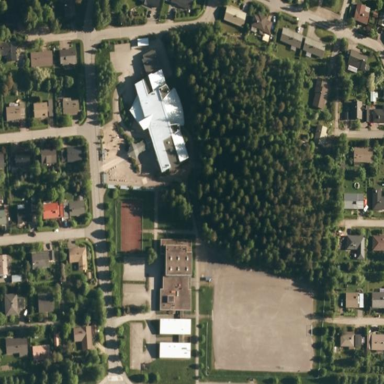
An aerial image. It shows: School building.